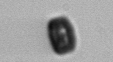
Label: Thalassiosira